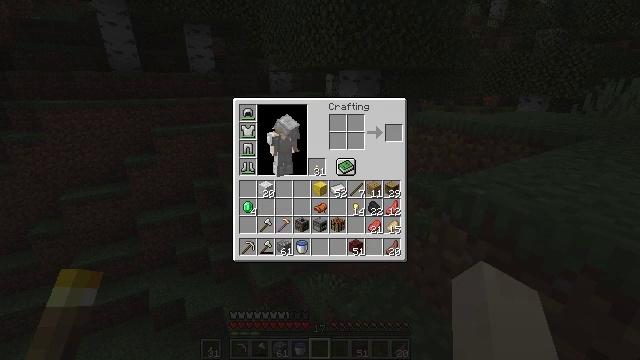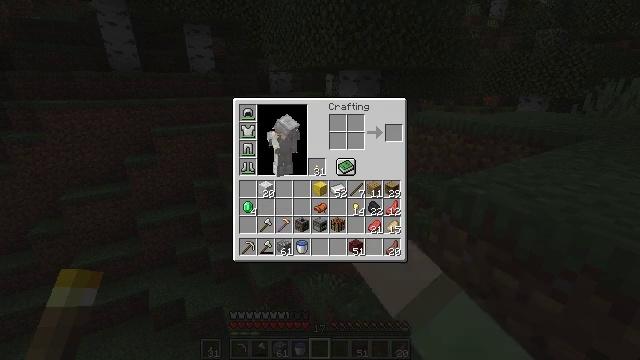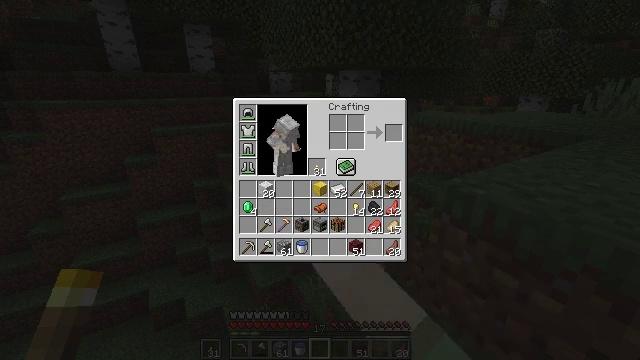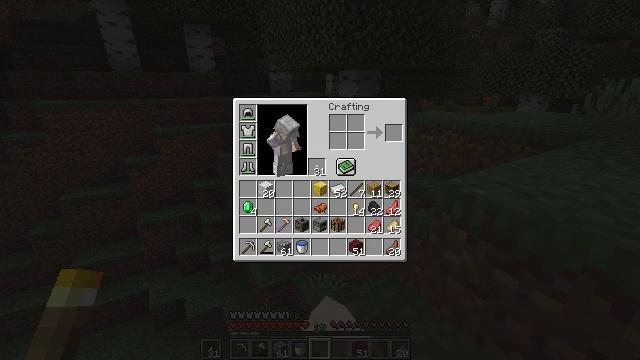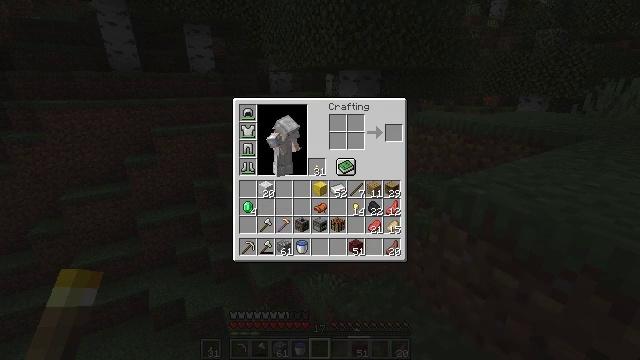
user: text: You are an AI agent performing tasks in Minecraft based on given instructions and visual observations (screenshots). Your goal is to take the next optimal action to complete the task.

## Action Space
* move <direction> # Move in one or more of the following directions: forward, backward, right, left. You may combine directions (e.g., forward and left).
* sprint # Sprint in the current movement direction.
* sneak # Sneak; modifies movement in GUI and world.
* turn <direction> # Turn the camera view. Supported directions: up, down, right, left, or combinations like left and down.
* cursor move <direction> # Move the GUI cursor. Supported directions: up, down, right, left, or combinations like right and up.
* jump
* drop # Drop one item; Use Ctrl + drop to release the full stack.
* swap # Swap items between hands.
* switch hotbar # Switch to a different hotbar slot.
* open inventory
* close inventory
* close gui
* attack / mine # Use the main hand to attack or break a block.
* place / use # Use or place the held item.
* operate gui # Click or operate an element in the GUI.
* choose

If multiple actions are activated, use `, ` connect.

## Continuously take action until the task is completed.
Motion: motion action
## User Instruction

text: Drop a magma block.
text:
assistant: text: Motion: no_op
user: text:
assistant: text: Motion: cursor move left and down
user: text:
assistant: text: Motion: cursor move left and down
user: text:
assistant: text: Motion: cursor move left and down
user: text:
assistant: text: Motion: no_op